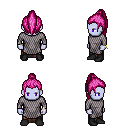
a pixel art fantasy rpg character, male body template, dark elf, purple skin, chain mail, robe skirt, pink long topknot hairstyle, bracelets, black shoes, four views (front, back, left, right), 2x2 character sprite sheet, small pixel art, hard edges, no anti-aliasing